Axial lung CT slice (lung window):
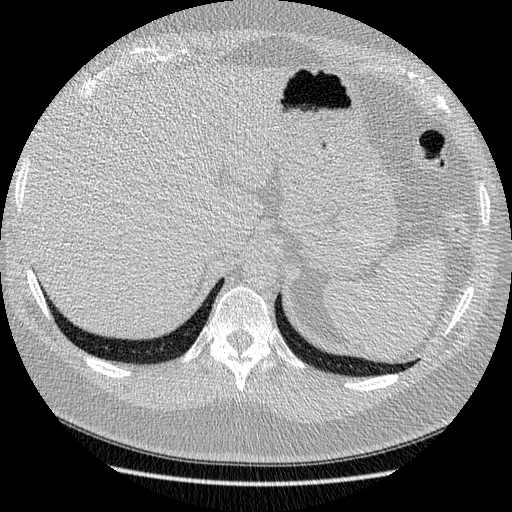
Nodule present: no